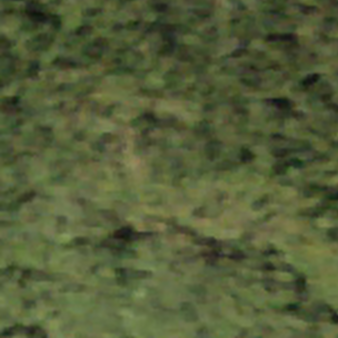
Label: other